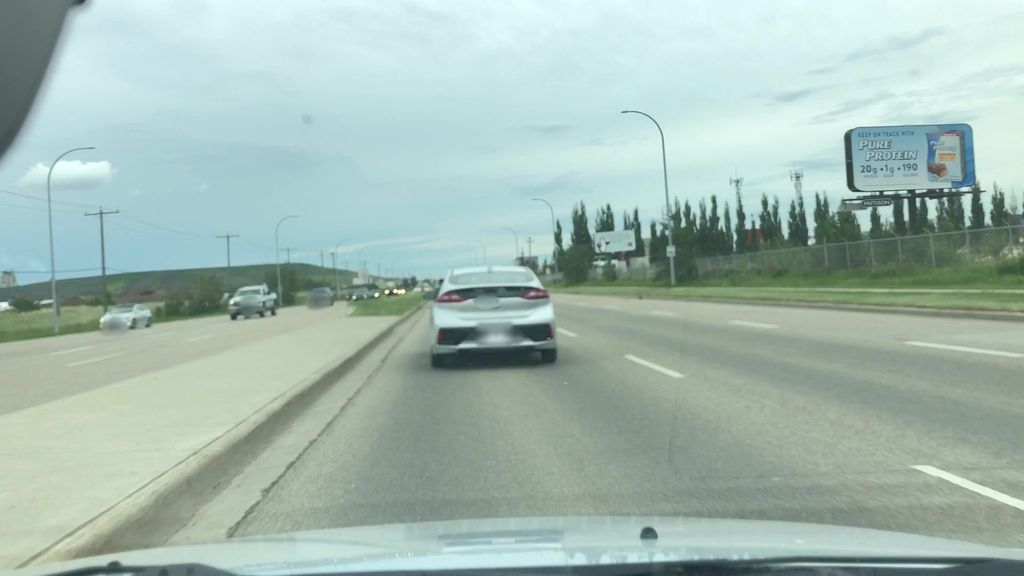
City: edmonton